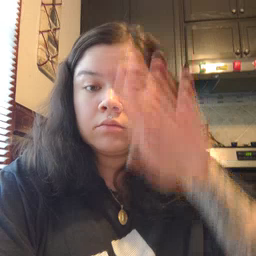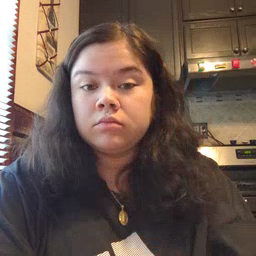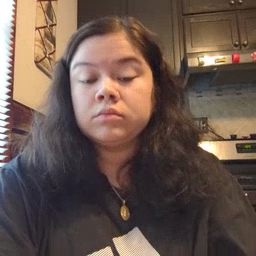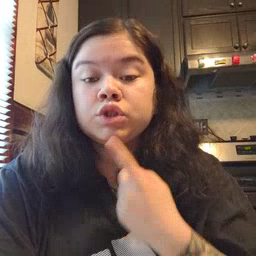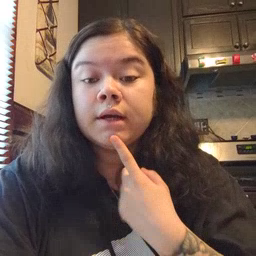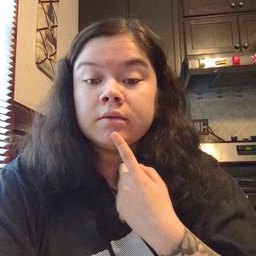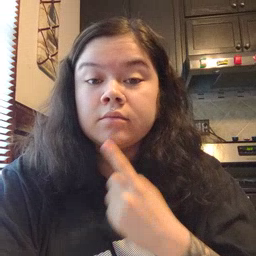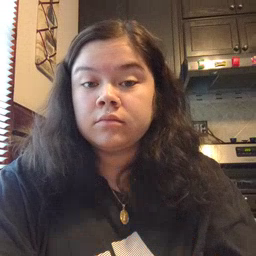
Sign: chin